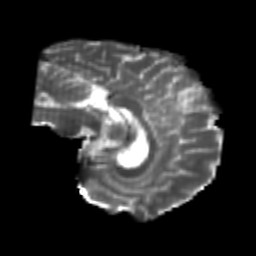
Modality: T2w
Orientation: sagittal
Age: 24
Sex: male
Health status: healthy
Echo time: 0.074 s